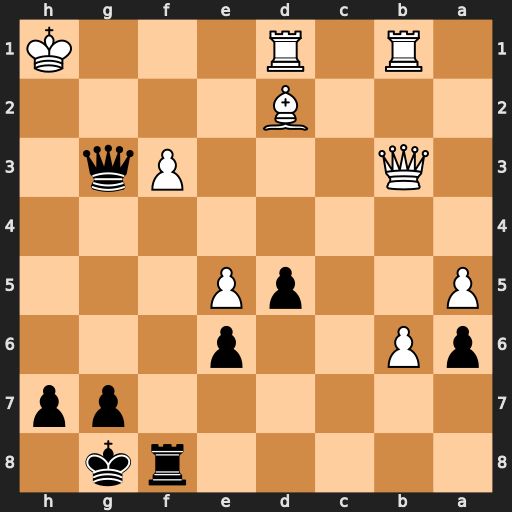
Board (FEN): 5rk1/6pp/pP2p3/P2pP3/8/1Q3Pq1/3B4/1R1R3K
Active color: b
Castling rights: -
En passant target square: -
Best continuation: Rf5 Bg5 Rxg5 Rd2 Rh5+ Rh2 Qxh2#